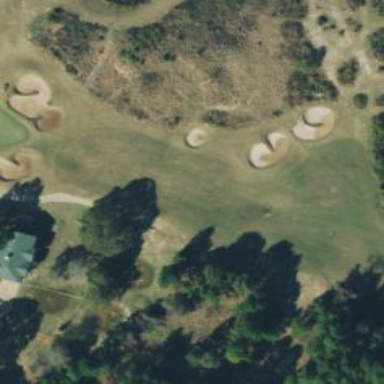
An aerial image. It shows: Golf hole.